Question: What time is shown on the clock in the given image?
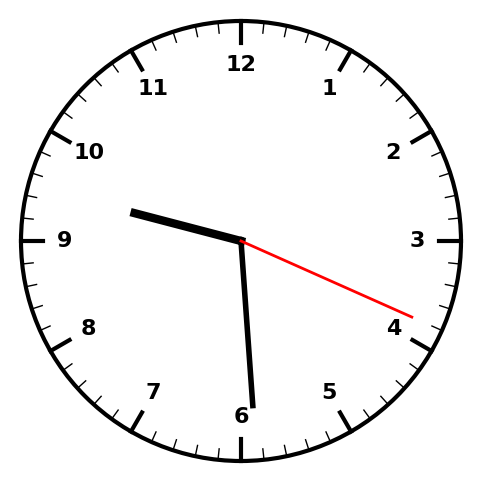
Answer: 09:29:19